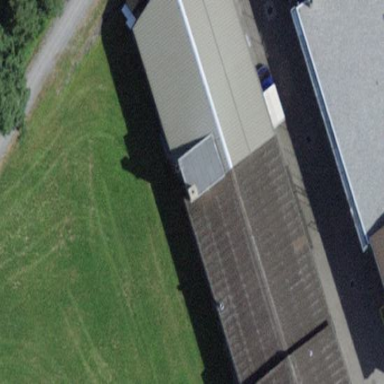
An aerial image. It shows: Commercial building.